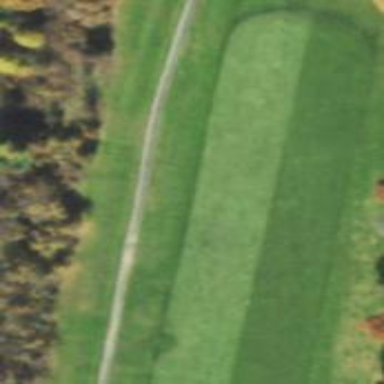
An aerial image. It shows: Golf fairway surrounded by grass.